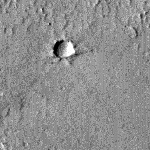
Label: no_change